Question: When i am adding IBOutlet UIImage *name and connect it with interface builder, then it gives me Leaks. How can i remove this leaks.?
'''
IBOutlet UIImageView * growbar;
@property (nonatomic, retain) UIImageView * growbar;
@synthesize growbar;
'''
After that, I will connect it to interface builder by drpping UIImageview on view and connect..

This is when i was adding iboutlet.
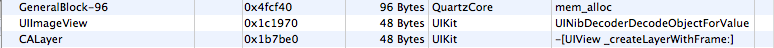
Answer: Now I am not retain IBoutlet just release in deaaloc and not recieve any warning